Chest X-ray:
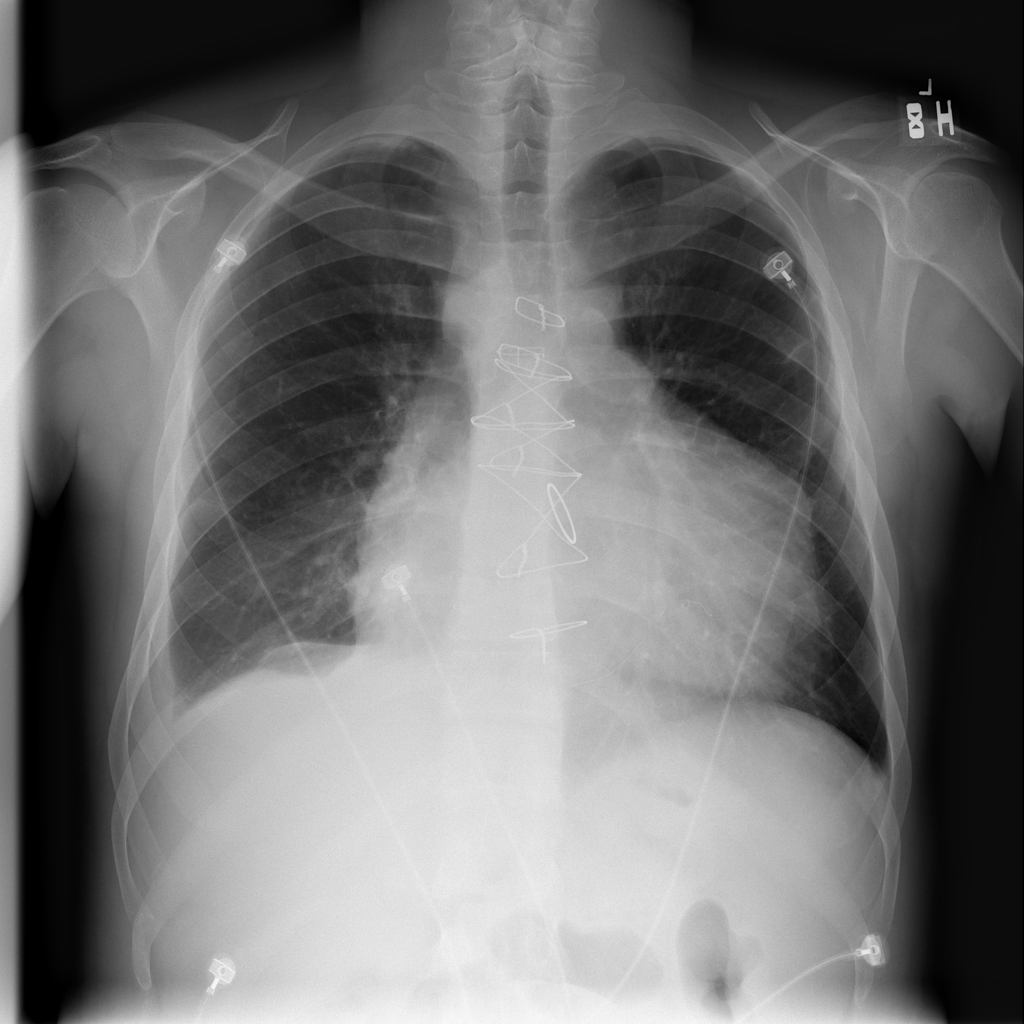
Findings: Cardiomegaly, Effusion
No abnormal finding: no